Brain MRI, t1w sequence, axial 2D slice.
Patient: age 50, sex M, weight 90 kg, height 1.9 m
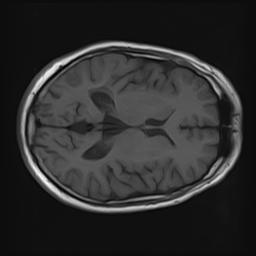